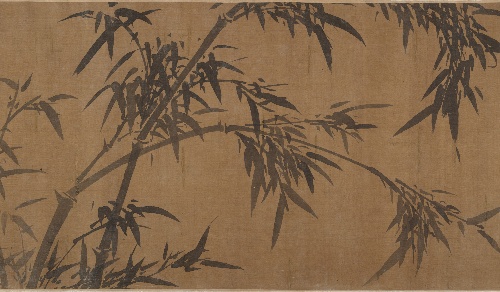
Title: 明　佚名　吳鎮(僞款)　 枯木竹石圖　卷|Bamboos
Artist: Unidentified artist|Wu Zhen
Artist bio: |Chinese, 1280–1354
Object type: Handscroll
Classification: Paintings
Medium: Handscroll; ink on silk
Culture: China
Period: Ming dynasty (?) (1368–1644)
Dimensions: 12 1/2 x 262 in. (31.8 x 665.5 cm)
Department: Asian Art
Credit line: From the Collection of A. W. Bahr, Purchase, Fletcher Fund, 1947
Accession year: 1947
Repository: Metropolitan Museum of Art, New York, NY
Tags: Bamboo